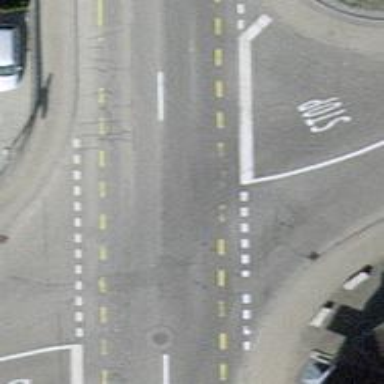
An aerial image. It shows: Stop road.